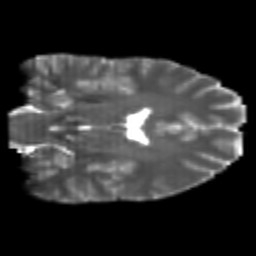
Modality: T2w
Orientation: coronal
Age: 22
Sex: male
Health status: healthy
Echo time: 0.074 s